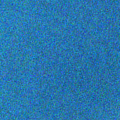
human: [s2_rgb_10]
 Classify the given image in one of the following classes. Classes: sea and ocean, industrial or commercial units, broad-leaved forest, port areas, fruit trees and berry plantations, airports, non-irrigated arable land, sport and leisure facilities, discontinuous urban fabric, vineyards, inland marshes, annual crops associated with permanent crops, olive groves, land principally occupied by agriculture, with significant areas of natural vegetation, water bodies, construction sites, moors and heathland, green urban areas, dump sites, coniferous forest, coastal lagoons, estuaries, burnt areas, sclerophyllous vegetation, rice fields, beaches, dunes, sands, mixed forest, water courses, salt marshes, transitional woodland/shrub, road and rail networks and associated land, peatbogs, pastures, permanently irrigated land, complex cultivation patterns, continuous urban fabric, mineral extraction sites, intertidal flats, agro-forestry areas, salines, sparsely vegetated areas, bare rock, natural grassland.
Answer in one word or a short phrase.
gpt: sea and ocean